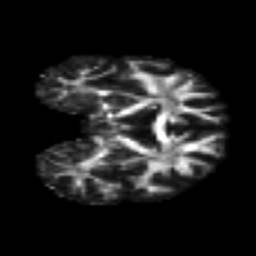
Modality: FA
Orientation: coronal
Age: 30
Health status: ill
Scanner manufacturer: philips
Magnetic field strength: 3 T
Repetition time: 9 s
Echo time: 0.127 s